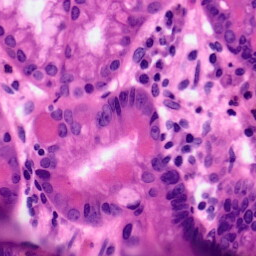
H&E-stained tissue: Pancreatic